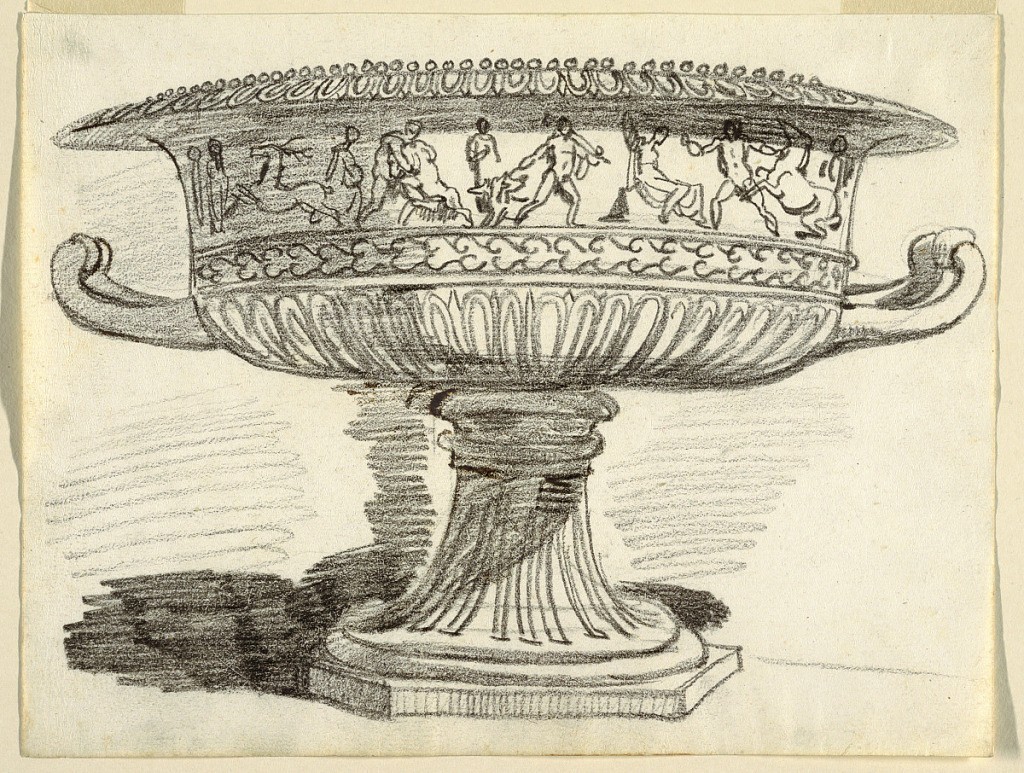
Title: A Krater
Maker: Felice Giani, Italian, 1758–1823
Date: ca. 1805
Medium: Black chalk on paper
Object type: Drawing
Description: Krater with a frieze of classical nudes.